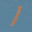
Label: 1